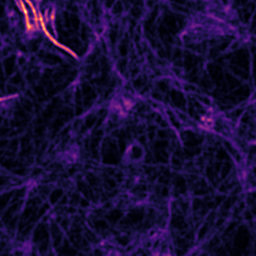
Label: Super-resolution F-actin image